Interaction volume radius: 5 \u00c5
Interaction volume height: 10 \u00c5
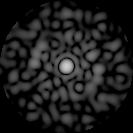
Disorder parameter: 0.8846